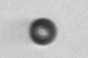
Label: bead